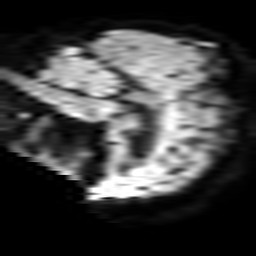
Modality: TRACE
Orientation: sagittal
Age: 64
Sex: female
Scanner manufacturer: philips
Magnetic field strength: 3 T
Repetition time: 3.336 s
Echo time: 0.076 s